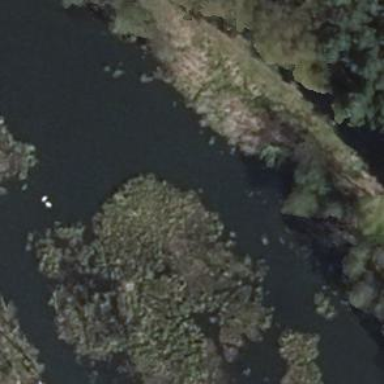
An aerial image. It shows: Pond surrounded by natural water.